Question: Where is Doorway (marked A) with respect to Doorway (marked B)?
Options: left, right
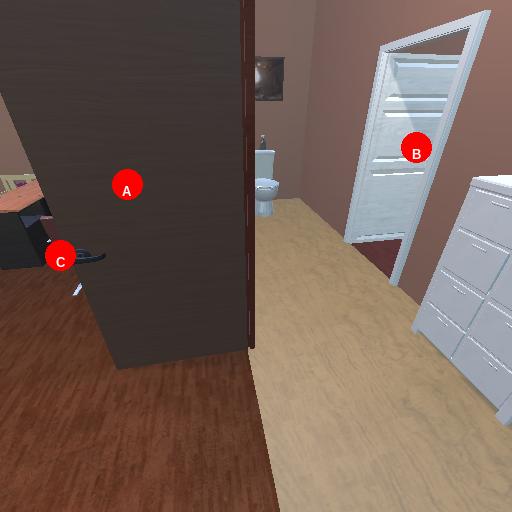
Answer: left